Question: I've referred to this <URL>
I'm using Microsoft Visual Basic 2010 Express - is there a quick way of seeing the tab order using this application?
There doesn't seem to be a 'Tab Order' option in the 'View' menu. Is this a feature left out of the express edition or am I looking in the wrong place?

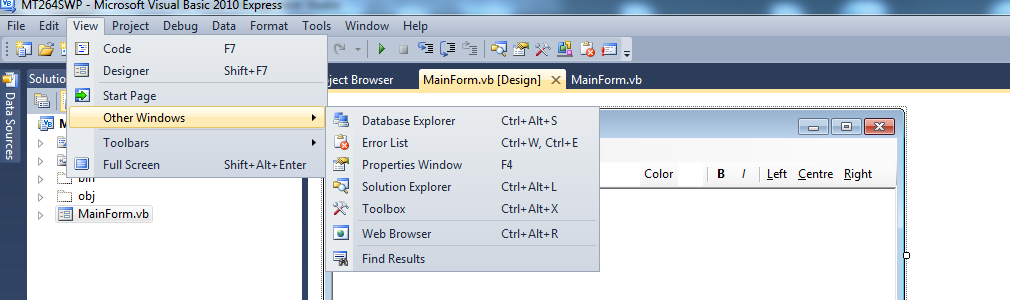
Answer: - - - - - Now click close and check the tab order button in the view toolbar
and you'll find it.I hope this helps.